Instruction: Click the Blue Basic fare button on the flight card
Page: flights
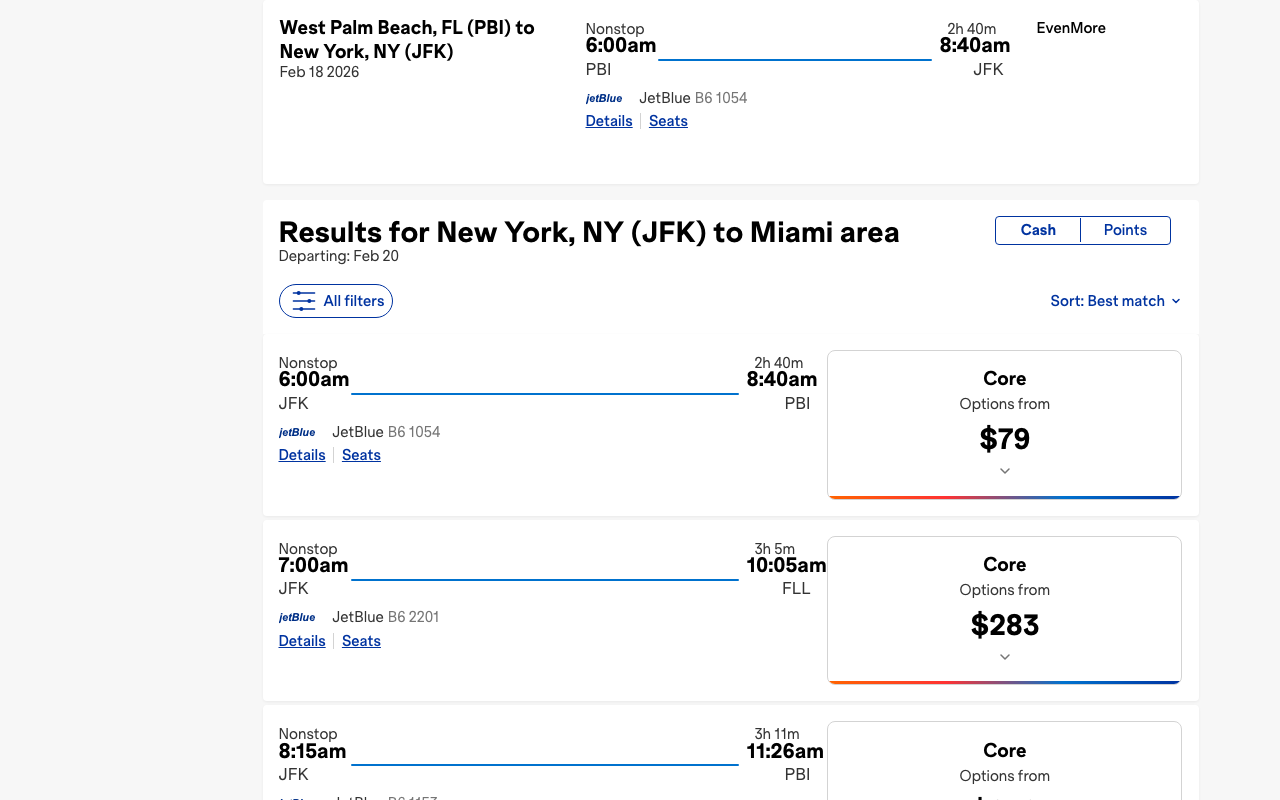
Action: click